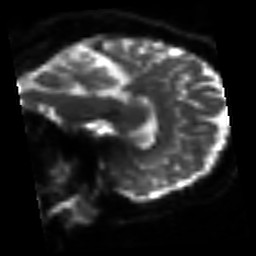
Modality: sbref
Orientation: sagittal
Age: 59
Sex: female
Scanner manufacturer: siemens
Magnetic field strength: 3 T
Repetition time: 3.2 s
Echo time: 0.081 s